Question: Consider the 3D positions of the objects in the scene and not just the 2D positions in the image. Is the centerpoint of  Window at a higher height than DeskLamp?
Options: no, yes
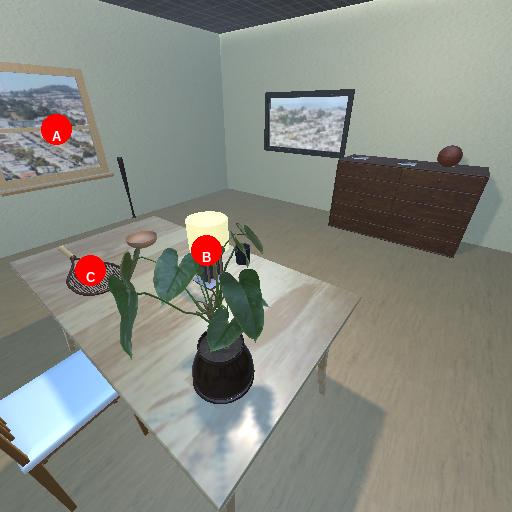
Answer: no